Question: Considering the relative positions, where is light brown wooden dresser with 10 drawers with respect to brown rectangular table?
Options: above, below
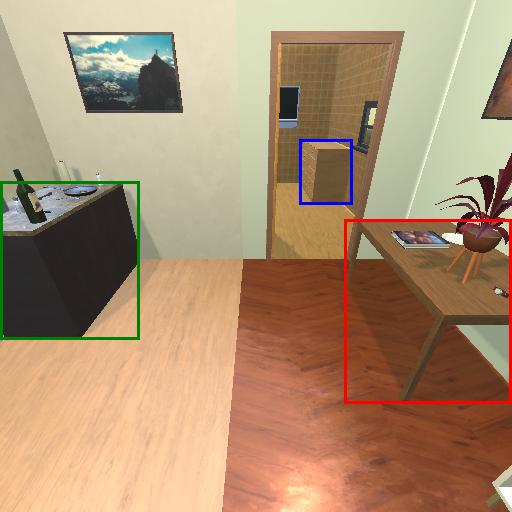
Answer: above